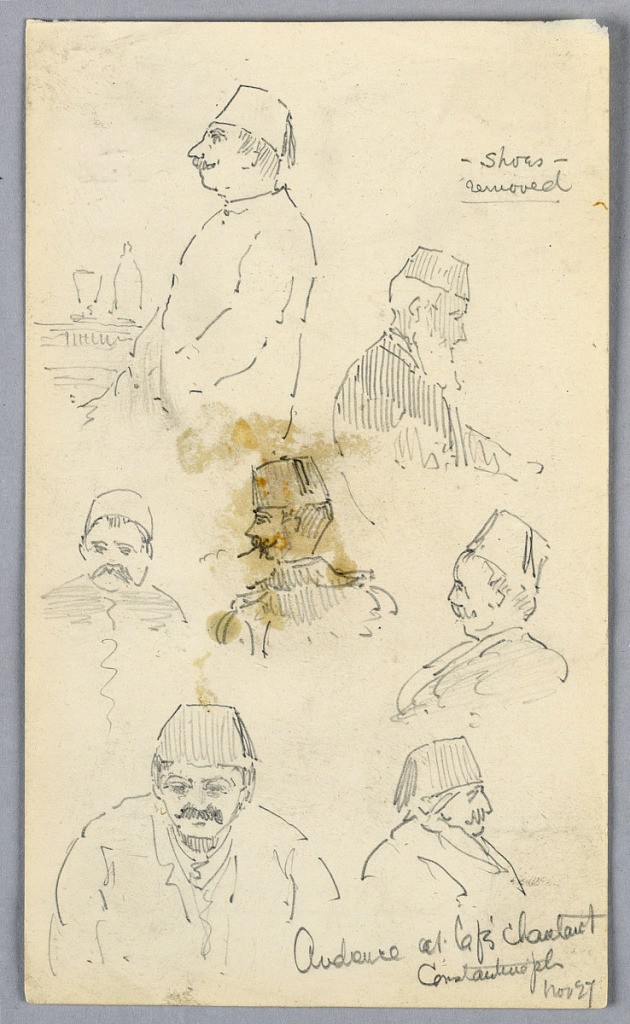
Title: Audience at Café in Constantinople
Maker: Arnold William Brunner, American, 1857–1925
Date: ca. 1883
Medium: Graphite on paper
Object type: Drawing
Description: Heads and busts of men, in mustaches and Moroccan hats. Drawn from different angles, from the front or profiles.